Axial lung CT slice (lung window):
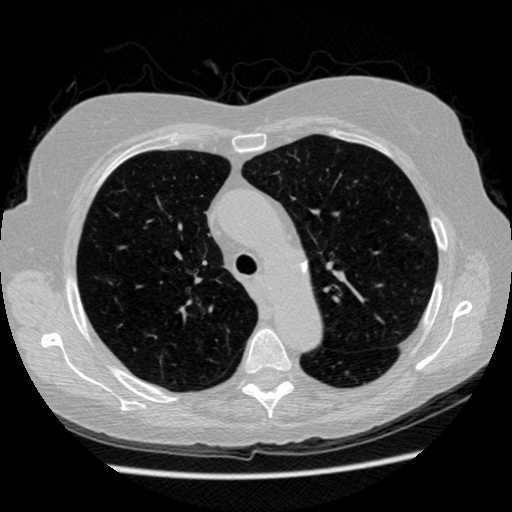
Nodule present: no